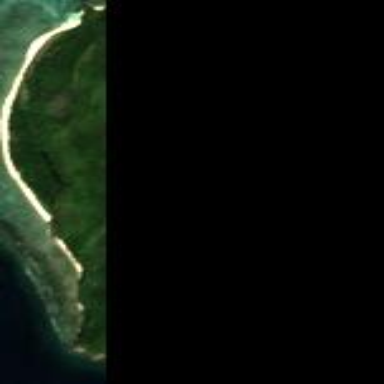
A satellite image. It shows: Island with natural coastline.